Question: I have a table and I am trying to accomplish something like this,
So far I have following html, I think I can use rowspan but tried and it's not giving me desired outcome
'''
<table class="table tab-content" style="width:95%" align="center">
<tr class="row">
<td colspan="2">
<h4 class="h4">This is a new Car please call</h4>
</td>
</tr>
<tr class="row">
<td style="width:100px; height=100%;" rowspan="2">
<img width="100%" src="adimg/autos/11.jpg" />
</td>
<td style="width:70%">this is a car ad this is a car adthis is a car adthis is a car adthis is a car ad this is a car adthis is a car adthis is a car adthis is a car adthis is a car ad this is a car ad this is a car adthis is a car adthis is a car adthis is a car ad this is a car adthis is a car adthis is a car ... &nbsp&nbsp <a style="font-weight:bold; color:Red" href="#">3 mins ago</a>
</td>
<td valign="top">$5000</td>
<td><b>Smart Cars</b>
</td>
</tr>
</table>
'''
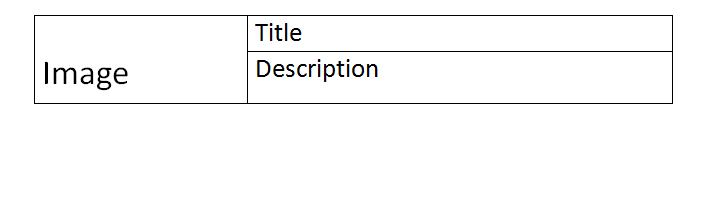
Answer: You've got to place the rowspan '<td>' as the first element in your first '<tr>'.
The span works downward, so what you have right now is the second row spanning into the third.
<URL>.